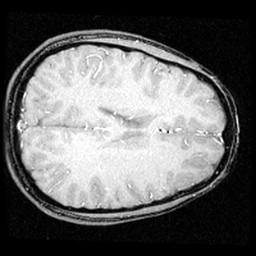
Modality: inplaneT1
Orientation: axial
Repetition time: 0.2 s
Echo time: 0.0036 s